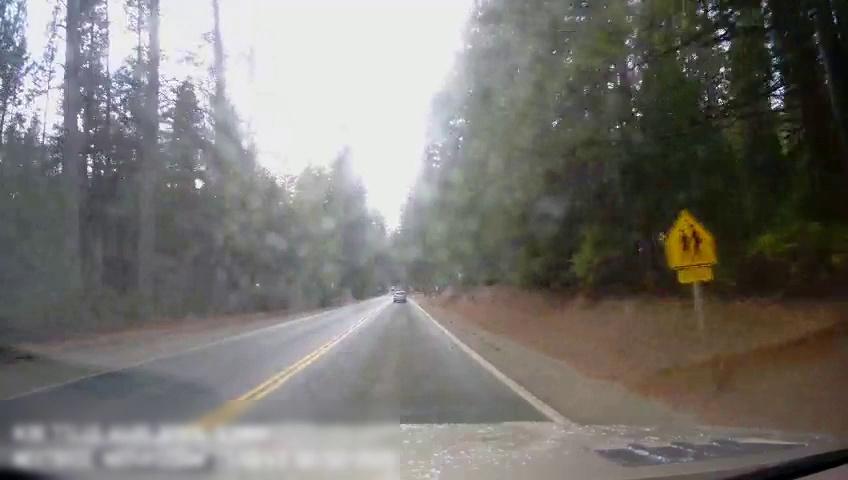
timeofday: Day
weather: Sunny
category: Drivable Space
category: Vehicles | SUV
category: Lanes | Current Lane
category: Lanes | Current Lane
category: Lanes | Opposite Lane
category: Lanes | Opposite Lane
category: Traffic | Signs
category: Traffic | Signs